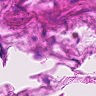
Metastatic tissue present: no